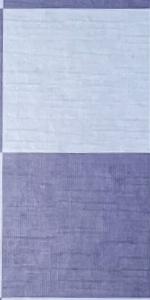
Label: Empty